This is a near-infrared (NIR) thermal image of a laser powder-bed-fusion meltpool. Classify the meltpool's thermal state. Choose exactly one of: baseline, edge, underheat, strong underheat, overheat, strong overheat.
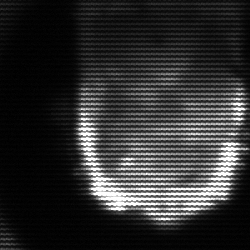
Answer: baseline